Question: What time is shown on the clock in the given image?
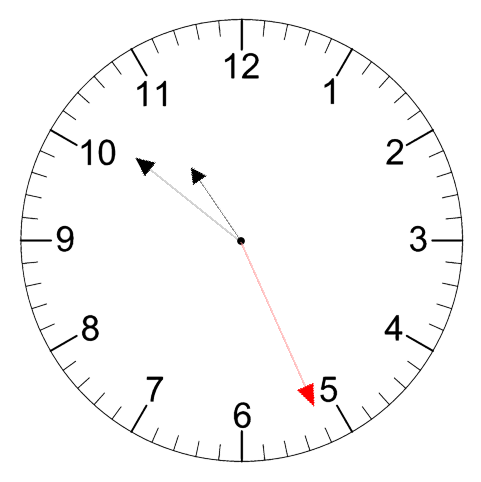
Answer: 10:51:26